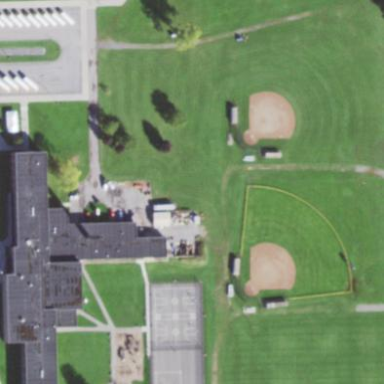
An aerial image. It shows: School building or complex.